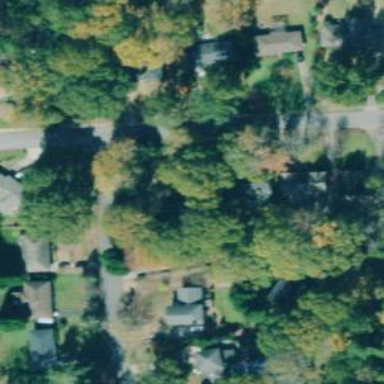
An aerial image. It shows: Driveway.